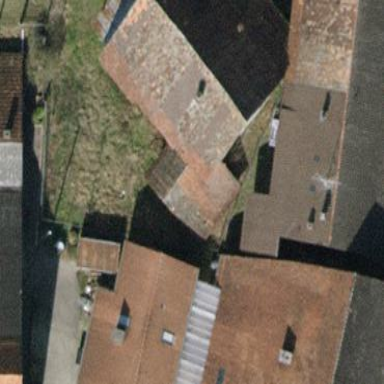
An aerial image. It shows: Building with gabled roof. The roof's color is rosy brown and its orientation is across.